Question:
I need a query either Eloquent or simple SQL that can give me that have the category and in turn belong to the provider with id
The relationships in both cases are Many to Many where there is a pivot table for each M-M relationship with the id of each parent table
I hope you can help me.
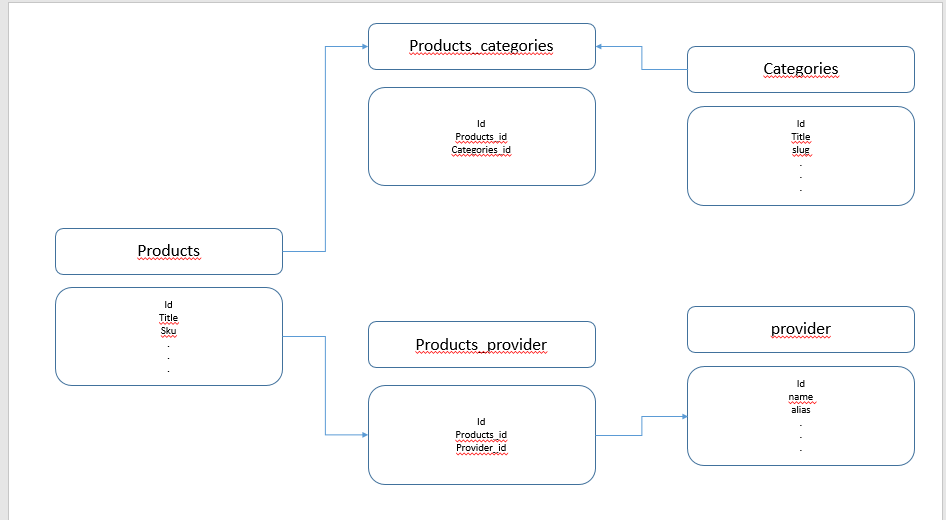
Answer: You could do:
'''
use Illuminate\Database\Eloquent\Builder;
$products = Product
::whereHas('categories', function (Builder $query) {
$query->where('name', 'technology');
})
->whereHas('providers', function (Builder $query) {
$query->where('id', 7);
})
->get();
'''
Check <URL> of the documentation.